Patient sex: F
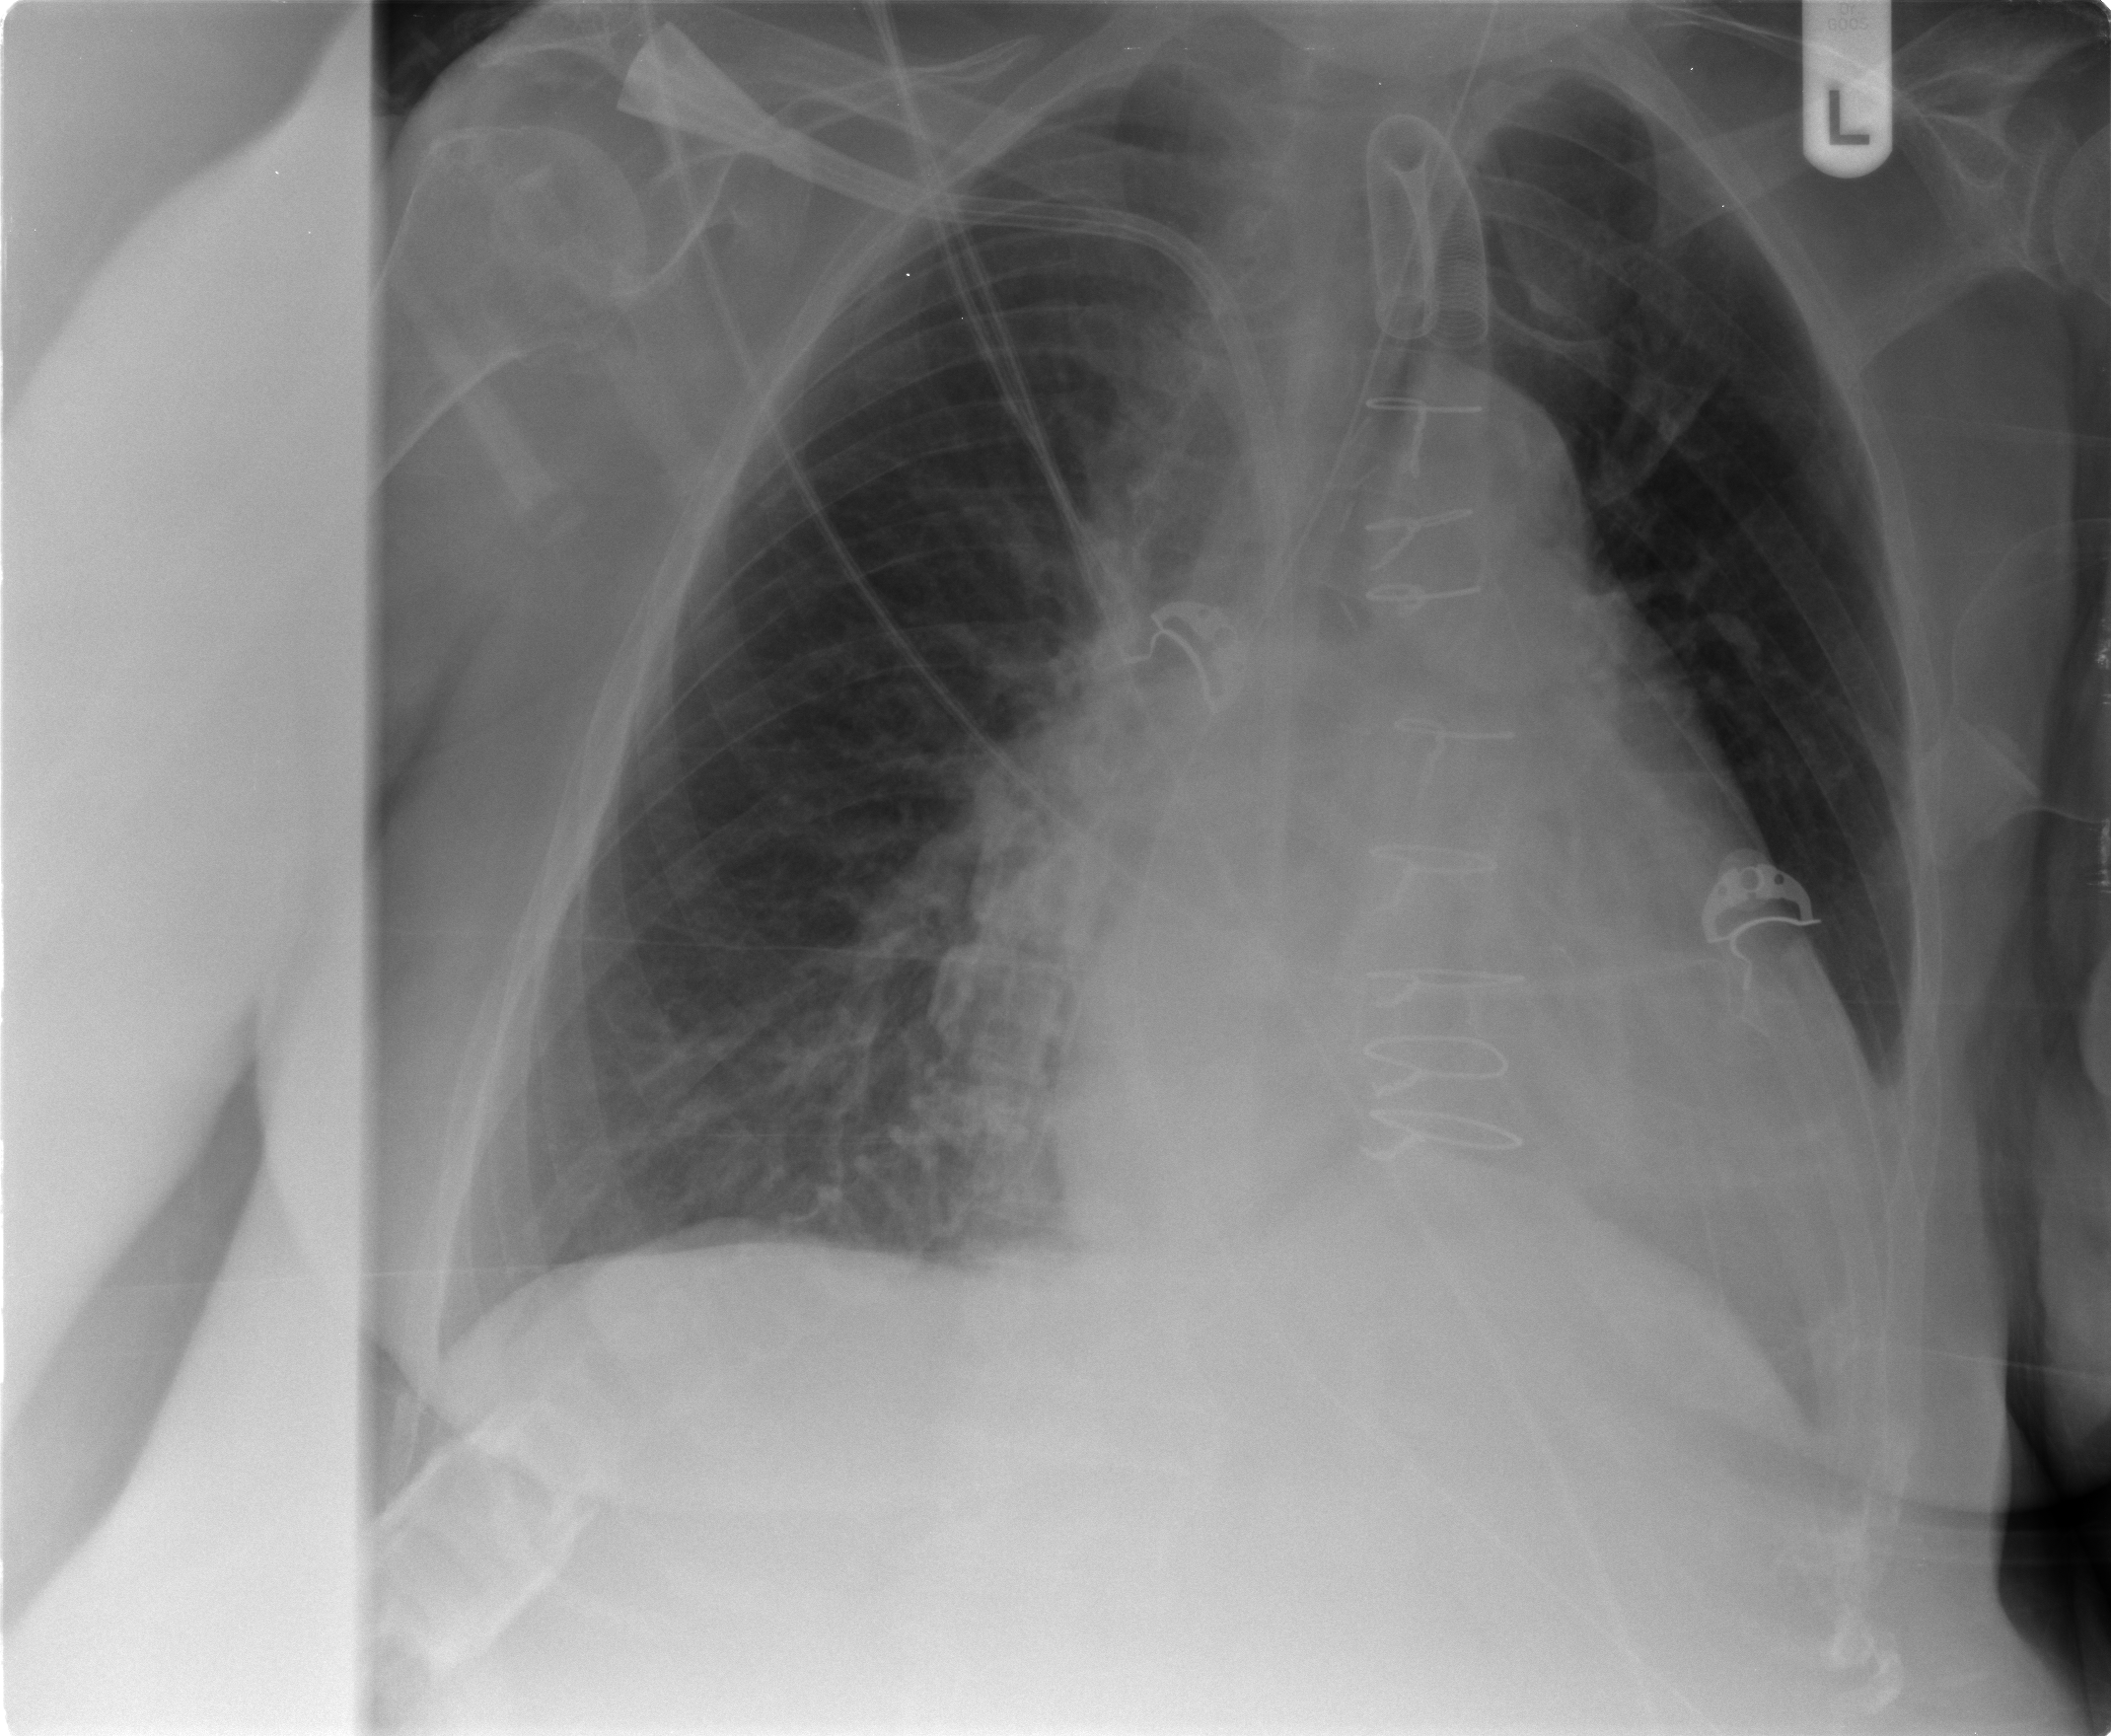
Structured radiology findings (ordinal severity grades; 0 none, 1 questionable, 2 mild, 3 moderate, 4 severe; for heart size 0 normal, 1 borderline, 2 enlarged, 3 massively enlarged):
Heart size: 2
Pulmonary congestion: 2
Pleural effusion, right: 0
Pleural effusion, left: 0
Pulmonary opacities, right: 0
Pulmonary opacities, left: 0
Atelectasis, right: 2
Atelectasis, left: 2